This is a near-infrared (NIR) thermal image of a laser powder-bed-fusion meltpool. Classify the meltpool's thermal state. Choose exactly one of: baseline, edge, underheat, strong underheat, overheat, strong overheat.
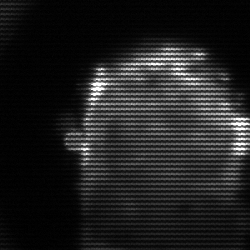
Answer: baseline